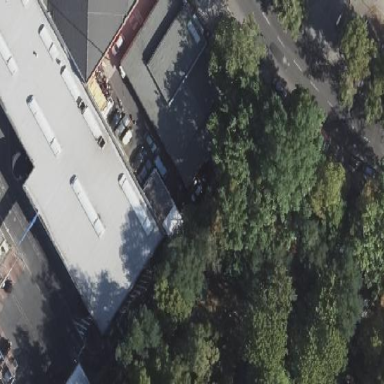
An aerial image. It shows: Building housing car repair shop.